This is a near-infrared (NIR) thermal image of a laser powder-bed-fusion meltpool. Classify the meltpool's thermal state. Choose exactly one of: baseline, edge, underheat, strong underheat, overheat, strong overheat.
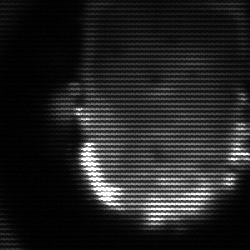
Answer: baseline